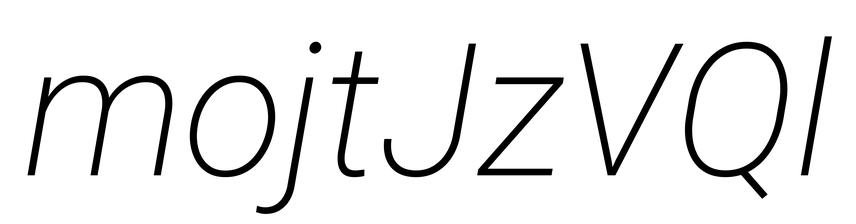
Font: Roboto-Italic_ExtraLight_Italic